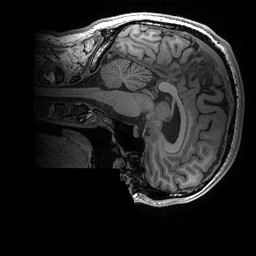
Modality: T1w
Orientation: sagittal
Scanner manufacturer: ge
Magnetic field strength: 3 T
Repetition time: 0.008156 s
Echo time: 0.00318 s